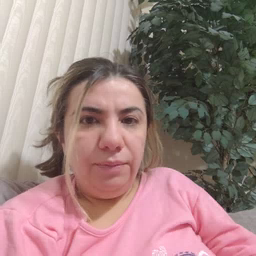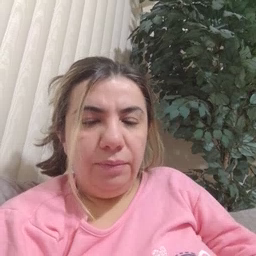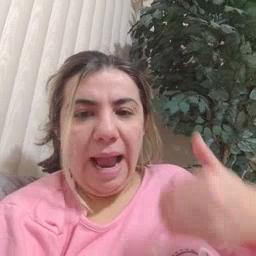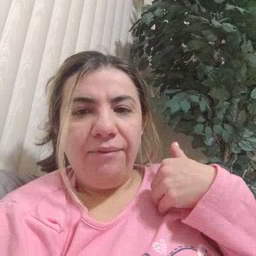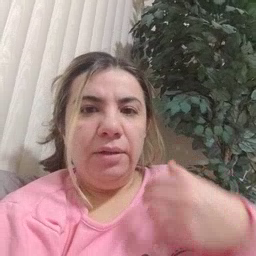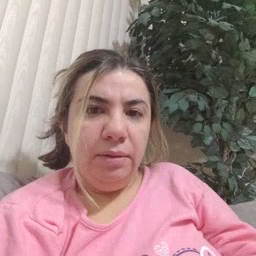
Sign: have